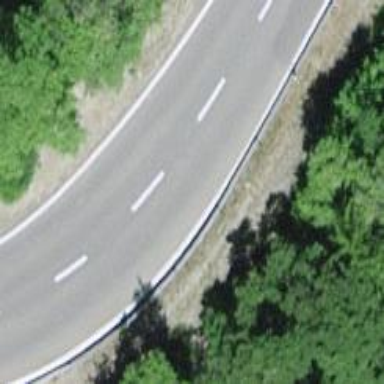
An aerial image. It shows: Tertiary road with asphalt surface.